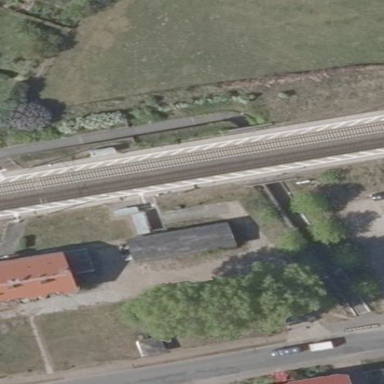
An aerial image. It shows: Platform at the railway with shelter for public transport.